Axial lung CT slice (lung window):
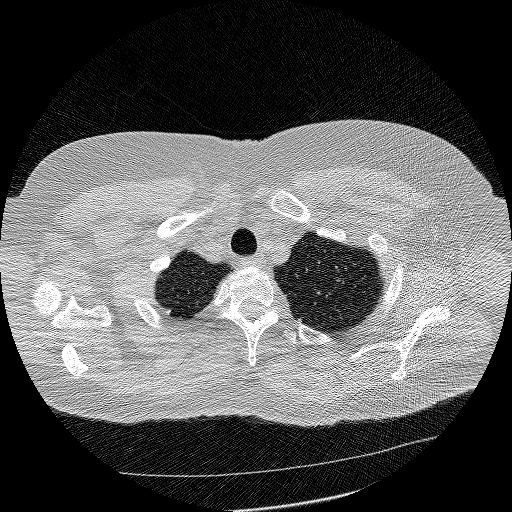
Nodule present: no